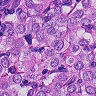
Metastatic tissue present: yes